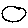
Label: circle